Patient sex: M
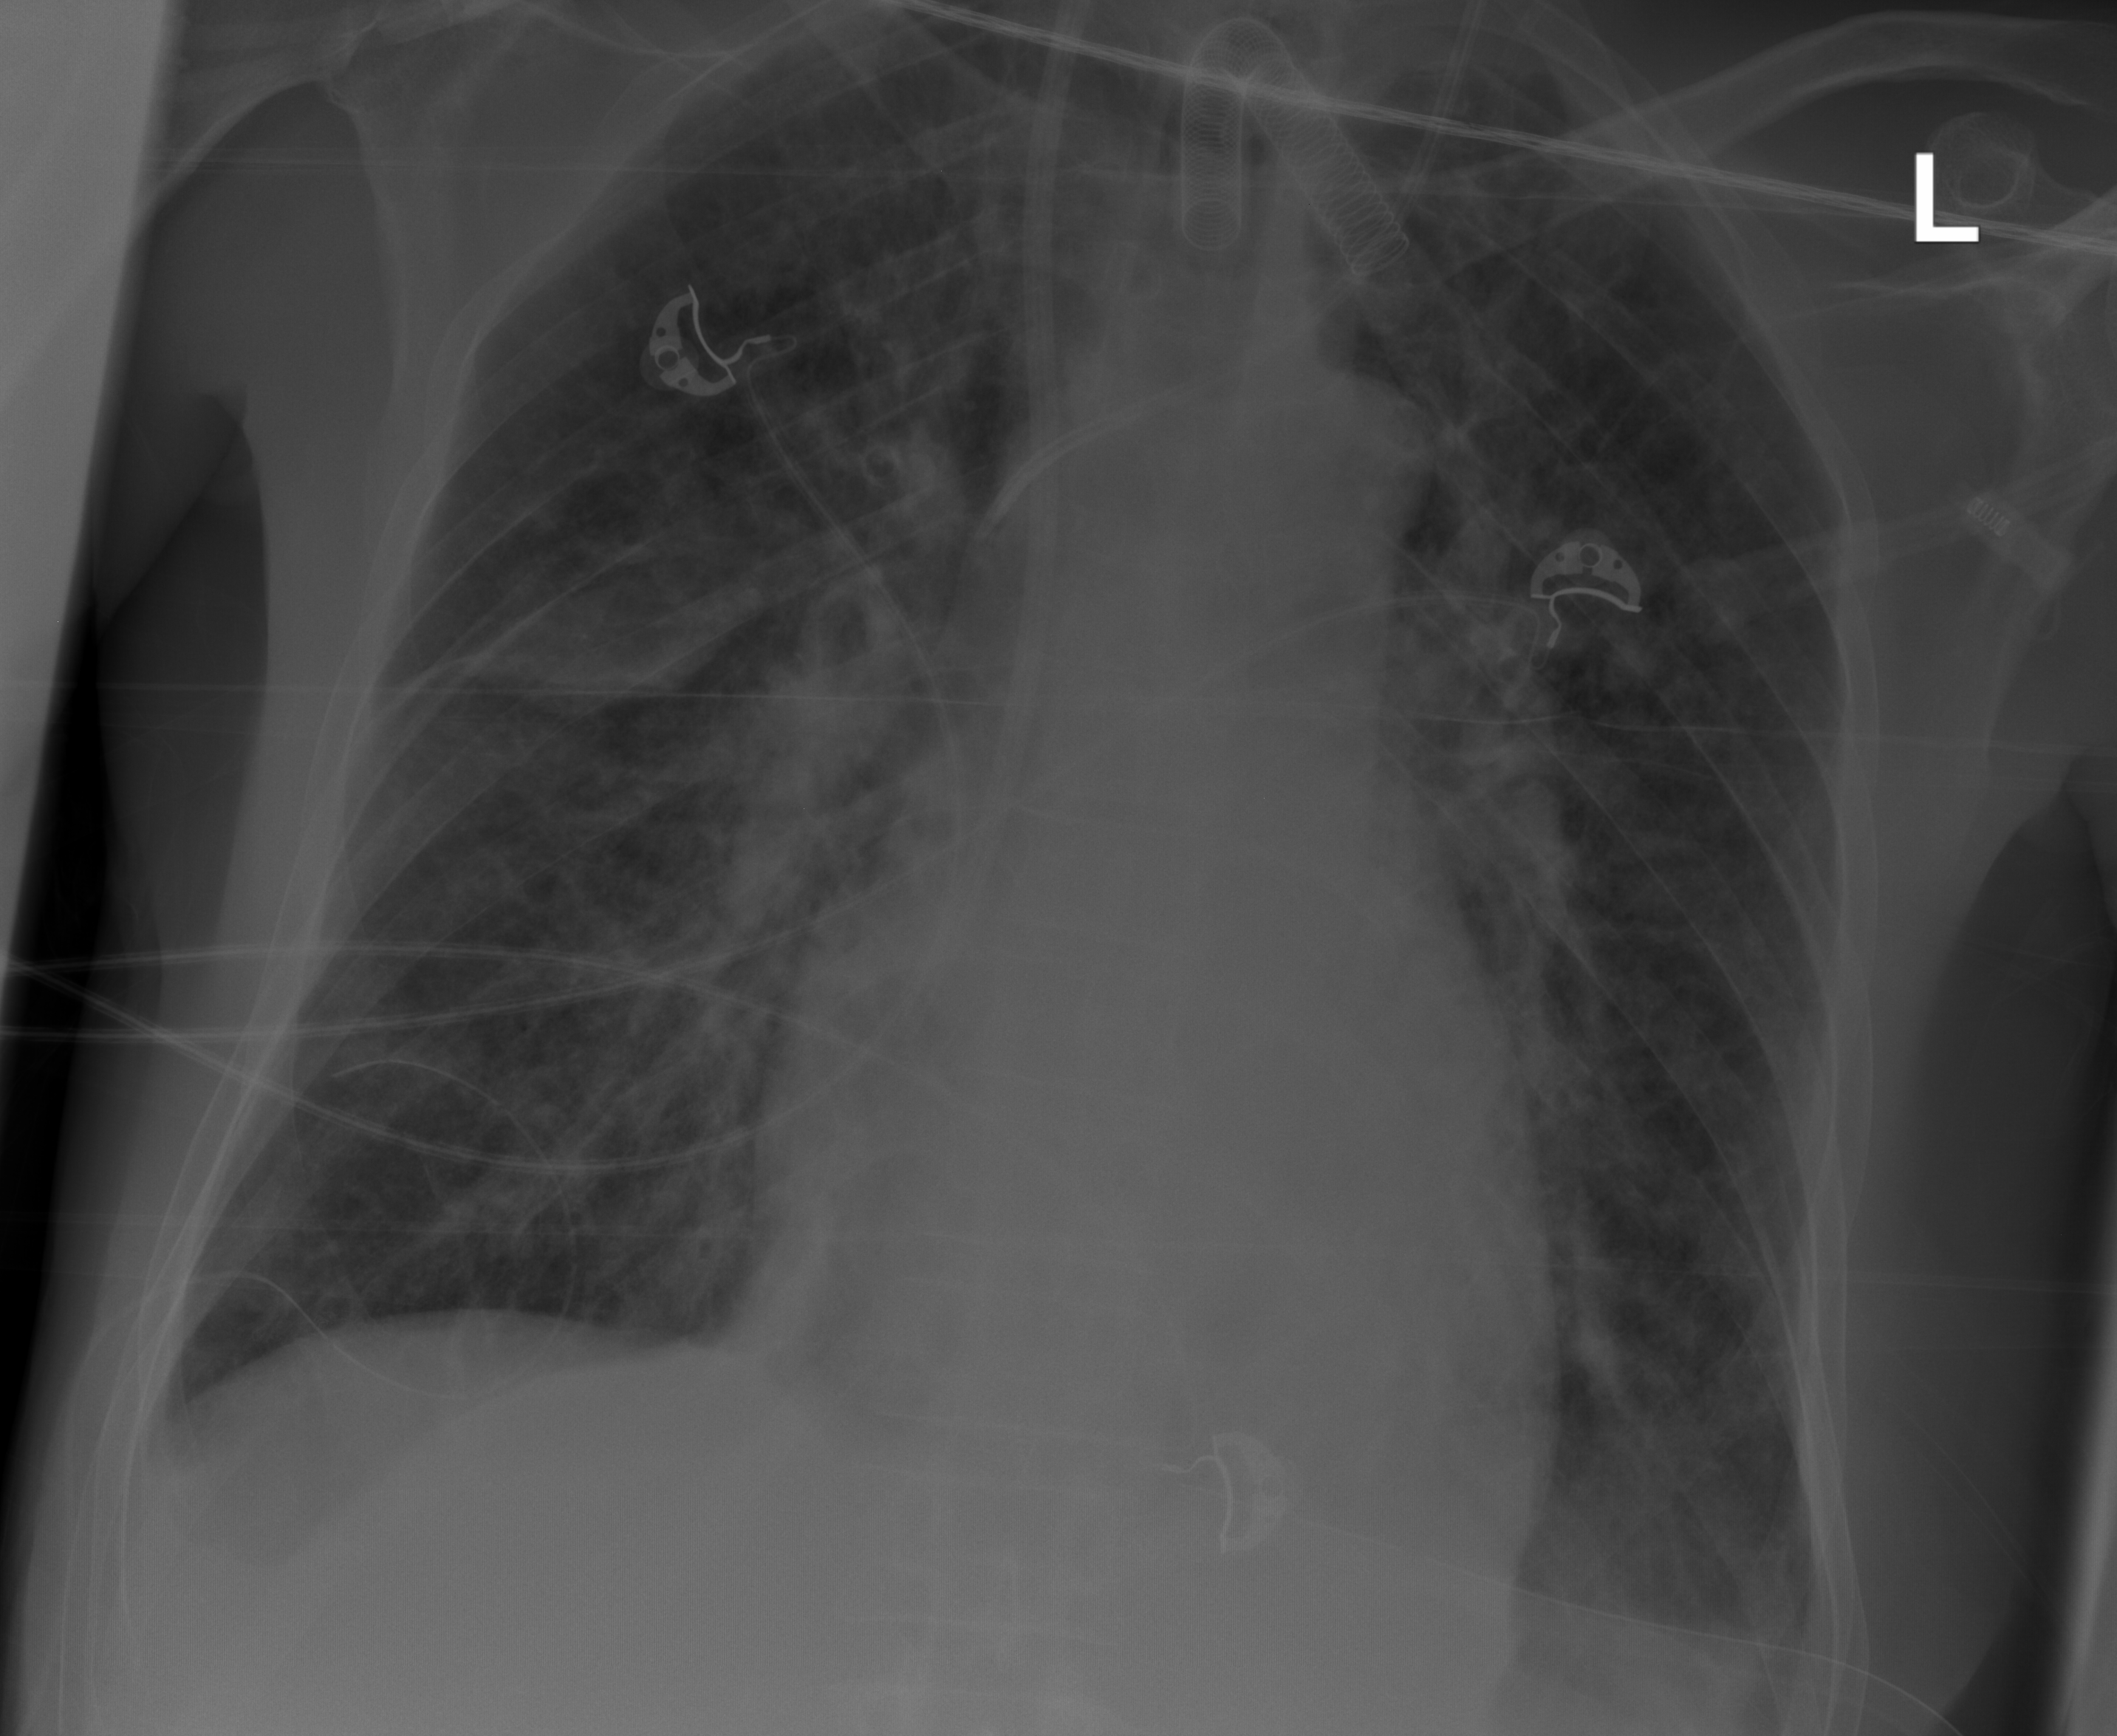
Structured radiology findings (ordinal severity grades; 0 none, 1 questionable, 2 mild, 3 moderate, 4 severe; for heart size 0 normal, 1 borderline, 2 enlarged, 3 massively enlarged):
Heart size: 1
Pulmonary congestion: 2
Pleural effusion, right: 0
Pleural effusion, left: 2
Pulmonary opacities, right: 2
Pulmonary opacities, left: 1
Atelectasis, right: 1
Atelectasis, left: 2